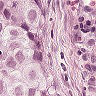
Metastatic tissue present: yes